Aerial crown-view tile of a tropical tree (Barro Colorado Island, Panama), acquired 20250512:
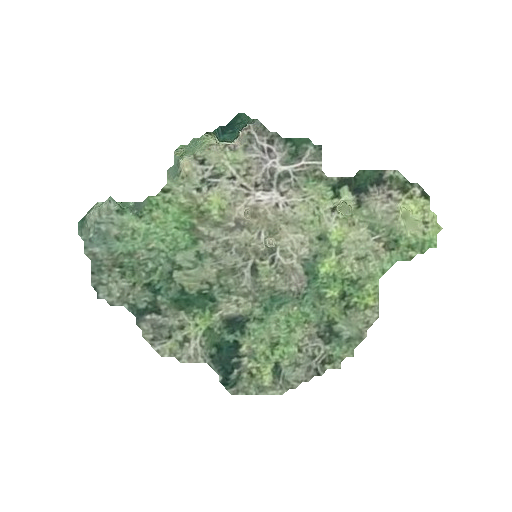
Species: Luehea seemannii
GBIF accepted scientific name: Luehea seemannii
Crown area: 89.835 m²